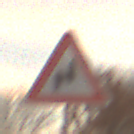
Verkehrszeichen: DoppelkurveRechts
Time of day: SunriseSunset
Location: Outdoor (Nature)
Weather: PartlyCloudy
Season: NotSpecified
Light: Natural